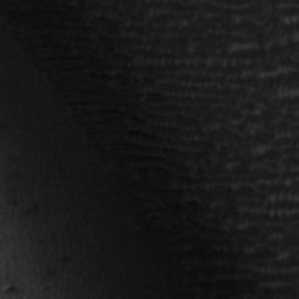
Label: frost